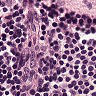
Metastatic tissue present: no